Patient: sex F, age 33
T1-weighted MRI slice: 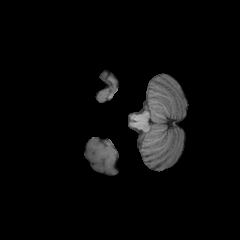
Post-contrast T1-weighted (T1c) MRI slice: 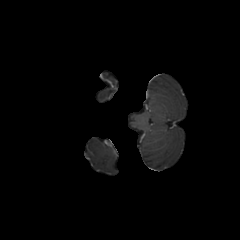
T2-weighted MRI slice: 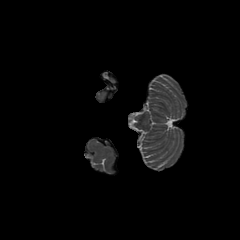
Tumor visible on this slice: no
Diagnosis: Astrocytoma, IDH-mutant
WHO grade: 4